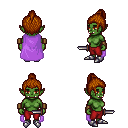
a pixel art fantasy rpg character, female body template, orc, green skin, lavender cape, red pants, brunette short topknot hairstyle, leather bracers, metal boots, dagger, four views (front, back, left, right), 2x2 character sprite sheet, small pixel art, hard edges, no anti-aliasing